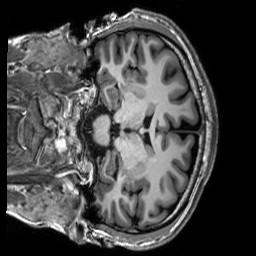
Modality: T1w
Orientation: coronal
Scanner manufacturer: siemens
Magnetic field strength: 3 T
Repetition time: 2.3 s
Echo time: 0.00302 s